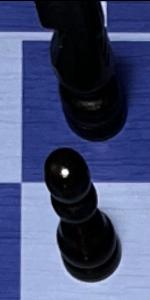
Label: Pawn_Black